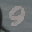
Label: 9